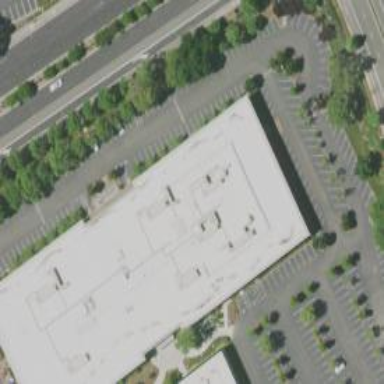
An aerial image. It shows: Building.